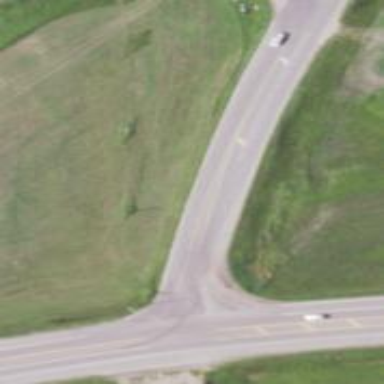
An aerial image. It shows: Trunk link road with asphalt surface.